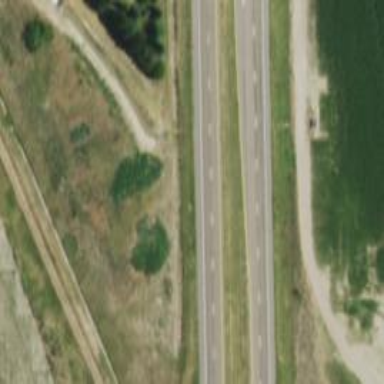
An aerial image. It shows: Asphalt trunk highway which is also expressway.